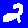
Digit: 2